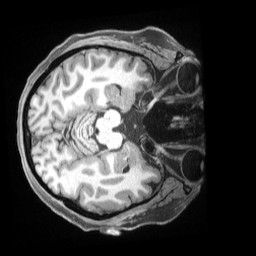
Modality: T1w
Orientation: axial
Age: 34
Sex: female
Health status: ill
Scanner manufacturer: siemens
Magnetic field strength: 3 T
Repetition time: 2.5 s
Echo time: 0.00181 s